Question: I've made an android app and spent quite a bit of time making it fit perfectly on my screen (specifically part marked as "this part" on xml). To my surprise, everything appears out of place in other screens. How do I make sure that it looks the same in all screens?
XML:
'''
<LinearLayout
xmlns:android="http://schemas.android.com/apk/res/android"
xmlns:tools="http://schemas.android.com/tools"
android:layout_width="match_parent"
android:layout_height="match_parent"
android:background="@drawable/wood"
android:paddingBottom="@dimen/activity_vertical_margin"
android:paddingLeft="@dimen/activity_horizontal_margin"
android:paddingRight="@dimen/activity_horizontal_margin"
android:paddingTop="@dimen/activity_vertical_margin"
tools:context="com.luanca.charangomaster.ChordActivity"
android:orientation="vertical" >
<LinearLayout
android:layout_width="match_parent"
android:layout_height="wrap_content"
android:orientation="horizontal"
android:weightSum="3">
<LinearLayout
android:layout_width="0dp"
android:layout_height="wrap_content"
android:orientation="vertical"
android:layout_weight="1">
<TextView
android:id="@+id/chordintip"
android:layout_width="match_parent"
android:layout_height="wrap_content"
android:gravity="center"
android:text="@string/choose_root" />
<Button
android:id="@+id/chordin"
android:layout_width="match_parent"
android:layout_height="wrap_content"
android:layout_weight="1"
android:background="@drawable/dark_plank"
android:text=""
android:textColor="#ffffff" />
</LinearLayout>
<LinearLayout
android:id="@+id/emptymiddle"
android:layout_width="0dp"
android:layout_height="wrap_content"
android:orientation="vertical"
android:layout_weight="1">
</LinearLayout>
<LinearLayout
android:layout_width="0dp"
android:layout_height="wrap_content"
android:orientation="vertical"
android:layout_toRightOf="@+id/emptymiddle"
android:layout_weight="1">
<TextView
android:id="@+id/chordintip2"
android:layout_width="match_parent"
android:layout_height="wrap_content"
android:gravity="center"
android:text="@string/choose_type" />
<Button
android:id="@+id/chordin2"
android:layout_width="match_parent"
android:layout_height="wrap_content"
android:layout_weight="1"
android:background="@drawable/dark_plank"
android:text=""
android:textColor="#ffffff" />
</LinearLayout>
</LinearLayout>
<TextView
android:id="@+id/tip1"
android:layout_width="match_parent"
android:layout_height="30dp"
android:gravity="center"
android:text="@string/help" />
<!--This part doesn't fill all screens -->
<RelativeLayout
android:layout_width="match_parent"
android:layout_height="wrap_content"
>
<ImageView
android:id="@+id/imageView1"
android:layout_width="wrap_content"
android:layout_height="wrap_content"
android:layout_alignParentLeft="true"
android:layout_alignParentRight="true"
android:scaleType="fitCenter"
android:src="@drawable/chord_box1"
/>
<LinearLayout
android:id="@+id/tabgrid"
android:layout_width="match_parent"
android:layout_height="match_parent"
android:layout_alignBottom="@+id/imageView1"
android:layout_alignTop="@+id/imageView1"
android:layout_alignParentLeft="true"
android:layout_alignParentRight="true"
android:gravity="center_horizontal"
android:orientation="vertical"
android:weightSum="10" >
<LinearLayout
android:layout_width="match_parent"
android:layout_height="10dp"
android:layout_weight="1"
android:gravity="center_horizontal"
android:orientation="horizontal"></LinearLayout>
<LinearLayout
android:id="@+id/firstrow"
android:layout_width="match_parent"
android:layout_height="10dp"
android:layout_weight="1.15"
android:gravity="center_horizontal"
android:orientation="horizontal" >
<Button
android:id="@+id/empty1"
android:layout_width="0dp"
android:layout_height="wrap_content"
android:layout_weight="1"
android:text=""
android:visibility="invisible" />
<TextView
android:id="@+id/fretposition1"
android:layout_width="0dp"
android:layout_height="wrap_content"
android:layout_alignParentTop="true"
android:layout_centerHorizontal="true"
android:layout_weight="1"
android:gravity="center"
android:text="1"
android:textColor="#000000"/>
<TextView
android:id="@+id/fretposition2"
android:layout_width="0dp"
android:layout_height="wrap_content"
android:layout_alignParentTop="true"
android:layout_centerHorizontal="true"
android:layout_weight="1"
android:gravity="center"
android:text="2"
android:textColor="#000000"/>
<TextView
android:id="@+id/fretposition3"
android:layout_width="0dp"
android:layout_height="wrap_content"
android:layout_alignParentTop="true"
android:layout_centerHorizontal="true"
android:layout_weight="1"
android:gravity="center"
android:text="3"
android:textColor="#000000"/>
<TextView
android:id="@+id/fretposition4"
android:layout_width="0dp"
android:layout_height="wrap_content"
android:layout_alignParentTop="true"
android:layout_centerHorizontal="true"
android:layout_weight="1"
android:gravity="center"
android:text="4"
android:textColor="#000000"/>
<TextView
android:id="@+id/fretposition5"
android:layout_width="0dp"
android:layout_height="wrap_content"
android:layout_alignParentTop="true"
android:layout_centerHorizontal="true"
android:layout_weight="1"
android:gravity="center"
android:text="5"
android:textColor="#000000"/>
<Button
android:id="@+id/empty2"
android:layout_width="0dp"
android:layout_height="wrap_content"
android:layout_weight="1"
android:text="Button"
android:visibility="invisible" />
</LinearLayout>
<LinearLayout
android:layout_width="match_parent"
android:layout_height="10dp"
android:layout_alignTop="@+id/firstrow"
android:layout_weight="1.15"
android:gravity="center_horizontal"
android:orientation="horizontal" >
<Button
android:id="@+id/empty4"
android:layout_width="0dp"
android:layout_height="wrap_content"
android:layout_weight="0.55"
android:text=""
android:visibility="invisible" />
<Button
android:id="@+id/fret10"
android:layout_width="0dp"
android:layout_height="wrap_content"
android:layout_marginRight="-20dp"
android:layout_weight="1"
android:background="@drawable/no_press1"
android:text=""
android:textColor="#ffffff" />
<Button
android:id="@+id/fret11"
android:layout_width="0dp"
android:layout_height="wrap_content"
android:layout_weight="1"
android:background="@drawable/finger1"
android:text="1"
android:textColor="#ffffff" />
<Button
android:id="@+id/fret12"
android:layout_width="0dp"
android:layout_height="wrap_content"
android:layout_weight="1"
android:background="@drawable/finger1"
android:text="2"
android:textColor="#ffffff" />
<Button
android:id="@+id/fret13"
android:layout_width="0dp"
android:layout_height="wrap_content"
android:layout_weight="1"
android:background="@drawable/finger1"
android:text="3"
android:textColor="#ffffff" />
<Button
android:id="@+id/fret14"
android:layout_width="0dp"
android:layout_height="wrap_content"
android:layout_weight="1"
android:background="@drawable/finger1"
android:text="4"
android:textColor="#ffffff" />
<Button
android:id="@+id/fret15"
android:layout_width="0dp"
android:layout_height="wrap_content"
android:layout_weight="1"
android:background="@drawable/finger1"
android:text="1"
android:textColor="#ffffff" />
<Button
android:id="@+id/empty3"
android:layout_width="0dp"
android:layout_height="wrap_content"
android:layout_weight="1"
android:text="Button"
android:visibility="invisible" />
</LinearLayout>
<LinearLayout
android:layout_width="match_parent"
android:layout_height="10dp"
android:layout_alignParentBottom="true"
android:layout_alignParentLeft="true"
android:layout_alignParentRight="true"
android:layout_alignParentTop="true"
android:layout_weight="1.15"
android:gravity="center_horizontal"
android:orientation="horizontal" >
<Button
android:id="@+id/empty5"
android:layout_width="0dp"
android:layout_height="wrap_content"
android:layout_weight="0.55"
android:text=""
android:visibility="invisible" />
<Button
android:id="@+id/fret20"
android:layout_width="0dp"
android:layout_height="wrap_content"
android:layout_marginRight="-20dp"
android:layout_weight="1"
android:background="@drawable/no_press1"
android:text=""
android:textColor="#ffffff" />
<Button
android:id="@+id/fret21"
android:layout_width="0dp"
android:layout_height="wrap_content"
android:layout_weight="1"
android:background="@drawable/finger1"
android:text="1"
android:textColor="#ffffff" />
<Button
android:id="@+id/fret22"
android:layout_width="0dp"
android:layout_height="wrap_content"
android:layout_weight="1"
android:background="@drawable/finger1"
android:text="2"
android:textColor="#ffffff" />
<Button
android:id="@+id/fret23"
android:layout_width="0dp"
android:layout_height="wrap_content"
android:layout_weight="1"
android:background="@drawable/finger1"
android:text="3"
android:textColor="#ffffff" />
<Button
android:id="@+id/fret24"
android:layout_width="0dp"
android:layout_height="wrap_content"
android:layout_weight="1"
android:background="@drawable/finger1"
android:text="4"
android:textColor="#ffffff" />
<Button
android:id="@+id/fret25"
android:layout_width="0dp"
android:layout_height="wrap_content"
android:layout_weight="1"
android:background="@drawable/finger1"
android:text="1"
android:textColor="#ffffff" />
<Button
android:id="@+id/empty6"
android:layout_width="0dp"
android:layout_height="wrap_content"
android:layout_weight="1"
android:text="Button"
android:visibility="invisible" />
</LinearLayout>
<LinearLayout
android:layout_width="match_parent"
android:layout_height="10dp"
android:layout_alignParentBottom="true"
android:layout_alignParentLeft="true"
android:layout_alignParentRight="true"
android:layout_alignParentTop="true"
android:layout_weight="1.15"
android:gravity="center_horizontal"
android:orientation="horizontal" >
<Button
android:id="@+id/empty7"
android:layout_width="0dp"
android:layout_height="wrap_content"
android:layout_weight="0.55"
android:text=""
android:visibility="invisible" />
<Button
android:id="@+id/fret30"
android:layout_width="0dp"
android:layout_height="wrap_content"
android:layout_marginRight="-20dp"
android:layout_weight="1"
android:background="@drawable/no_press1"
android:text=""
android:textColor="#ffffff" />
<Button
android:id="@+id/fret31"
android:layout_width="0dp"
android:layout_height="wrap_content"
android:layout_weight="1"
android:background="@drawable/finger1"
android:text="1"
android:textColor="#ffffff" />
<Button
android:id="@+id/fret32"
android:layout_width="0dp"
android:layout_height="wrap_content"
android:layout_weight="1"
android:background="@drawable/finger1"
android:text="2"
android:textColor="#ffffff" />
<Button
android:id="@+id/fret33"
android:layout_width="0dp"
android:layout_height="wrap_content"
android:layout_weight="1"
android:background="@drawable/finger1"
android:text="3"
android:textColor="#ffffff" />
<Button
android:id="@+id/fret34"
android:layout_width="0dp"
android:layout_height="wrap_content"
android:layout_weight="1"
android:background="@drawable/finger1"
android:text="4"
android:textColor="#ffffff" />
<Button
android:id="@+id/fret35"
android:layout_width="0dp"
android:layout_height="wrap_content"
android:layout_weight="1"
android:background="@drawable/finger1"
android:text="1"
android:textColor="#ffffff" />
<Button
android:id="@+id/empty8"
android:layout_width="0dp"
android:layout_height="wrap_content"
android:layout_weight="1"
android:text="Button"
android:visibility="invisible" />
</LinearLayout>
<LinearLayout
android:layout_width="match_parent"
android:layout_height="10dp"
android:layout_alignParentBottom="true"
android:layout_alignParentLeft="true"
android:layout_alignParentRight="true"
android:layout_alignParentTop="true"
android:layout_weight="1.15"
android:gravity="center_horizontal"
android:orientation="horizontal" >
<Button
android:id="@+id/empty9"
android:layout_width="0dp"
android:layout_height="wrap_content"
android:layout_weight="0.55"
android:text=""
android:visibility="invisible" />
<Button
android:id="@+id/fret40"
android:layout_width="0dp"
android:layout_height="wrap_content"
android:layout_marginRight="-20dp"
android:layout_weight="1"
android:background="@drawable/no_press1"
android:text=""
android:textColor="#ffffff" />
<Button
android:id="@+id/fret41"
android:layout_width="0dp"
android:layout_height="wrap_content"
android:layout_weight="1"
android:background="@drawable/finger1"
android:text="1"
android:textColor="#ffffff" />
<Button
android:id="@+id/fret42"
android:layout_width="0dp"
android:layout_height="wrap_content"
android:layout_weight="1"
android:background="@drawable/finger1"
android:text="2"
android:textColor="#ffffff" />
<Button
android:id="@+id/fret43"
android:layout_width="0dp"
android:layout_height="wrap_content"
android:layout_weight="1"
android:background="@drawable/finger1"
android:text="3"
android:textColor="#ffffff" />
<Button
android:id="@+id/fret44"
android:layout_width="0dp"
android:layout_height="wrap_content"
android:layout_weight="1"
android:background="@drawable/finger1"
android:text="4"
android:textColor="#ffffff" />
<Button
android:id="@+id/fret45"
android:layout_width="0dp"
android:layout_height="wrap_content"
android:layout_weight="1"
android:background="@drawable/finger1"
android:text="1"
android:textColor="#ffffff" />
<Button
android:id="@+id/empty10"
android:layout_width="0dp"
android:layout_height="wrap_content"
android:layout_weight="1"
android:text=""
android:visibility="invisible" />
</LinearLayout>
<LinearLayout
android:layout_width="match_parent"
android:layout_height="10dp"
android:layout_marginBottom="10dp"
android:layout_weight="1.15"
android:gravity="center_horizontal"
android:orientation="horizontal" >
<Button
android:id="@+id/empty11"
android:layout_width="0dp"
android:layout_height="wrap_content"
android:layout_weight="0.55"
android:text=""
android:visibility="invisible" />
<Button
android:id="@+id/fret50"
android:layout_width="0dp"
android:layout_height="wrap_content"
android:layout_marginRight="-20dp"
android:layout_weight="1"
android:background="@drawable/no_press1"
android:text=""
android:textColor="#ffffff" />
<Button
android:id="@+id/fret51"
android:layout_width="0dp"
android:layout_height="wrap_content"
android:layout_weight="1"
android:background="@drawable/finger1"
android:text="1"
android:textColor="#ffffff" />
<Button
android:id="@+id/fret52"
android:layout_width="0dp"
android:layout_height="wrap_content"
android:layout_weight="1"
android:background="@drawable/finger1"
android:text="2"
android:textColor="#ffffff" />
<Button
android:id="@+id/fret53"
android:layout_width="0dp"
android:layout_height="wrap_content"
android:layout_weight="1"
android:background="@drawable/finger1"
android:text="3"
android:textColor="#ffffff" />
<Button
android:id="@+id/fret54"
android:layout_width="0dp"
android:layout_height="wrap_content"
android:layout_weight="1"
android:background="@drawable/finger1"
android:text="4"
android:textColor="#ffffff" />
<Button
android:id="@+id/fret55"
android:layout_width="0dp"
android:layout_height="wrap_content"
android:layout_weight="1"
android:background="@drawable/finger1"
android:text="1"
android:textColor="#ffffff" />
<Button
android:id="@+id/empty12"
android:layout_width="0dp"
android:layout_height="wrap_content"
android:layout_weight="1"
android:text=""
android:visibility="invisible" />
</LinearLayout>
<Button
android:id="@+id/empty13"
android:layout_width="0dp"
android:layout_height="10dp"
android:layout_weight="1.15"
android:text=""
android:visibility="invisible" />
</LinearLayout>
</RelativeLayout>
<LinearLayout
android:orientation="horizontal"
android:layout_width="match_parent"
android:layout_height="wrap_content"
android:gravity="center_horizontal">
<RadioButton
android:layout_width="wrap_content"
android:layout_height="wrap_content"
android:text=""
android:id="@+id/radioButton"
android:clickable="false"
android:checked="false"
android:visibility="gone" />
<RadioButton
android:layout_width="wrap_content"
android:layout_height="wrap_content"
android:text=""
android:id="@+id/radioButton2"
android:clickable="false"
android:visibility="gone" />
<RadioButton
android:layout_width="wrap_content"
android:layout_height="wrap_content"
android:text=""
android:id="@+id/radioButton3"
android:clickable="false"
android:visibility="gone" />
<RadioButton
android:layout_width="wrap_content"
android:layout_height="wrap_content"
android:text=""
android:id="@+id/radioButton4"
android:clickable="false"
android:visibility="gone" />
<RadioButton
android:layout_width="wrap_content"
android:layout_height="wrap_content"
android:text=""
android:id="@+id/radioButton5"
android:clickable="false"
android:visibility="gone" />
</LinearLayout>
</LinearLayout>
'''
My drawables:

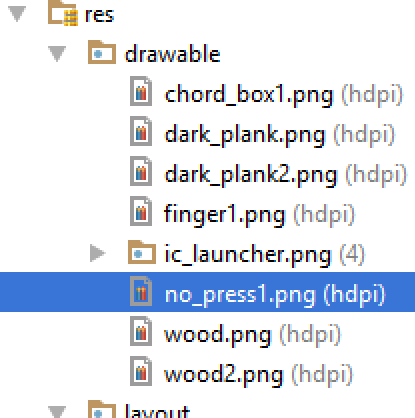
Answer: You can move all your dp values to dimen.xml, dimen.xml(large), etc. , and set different values for all screensizes.